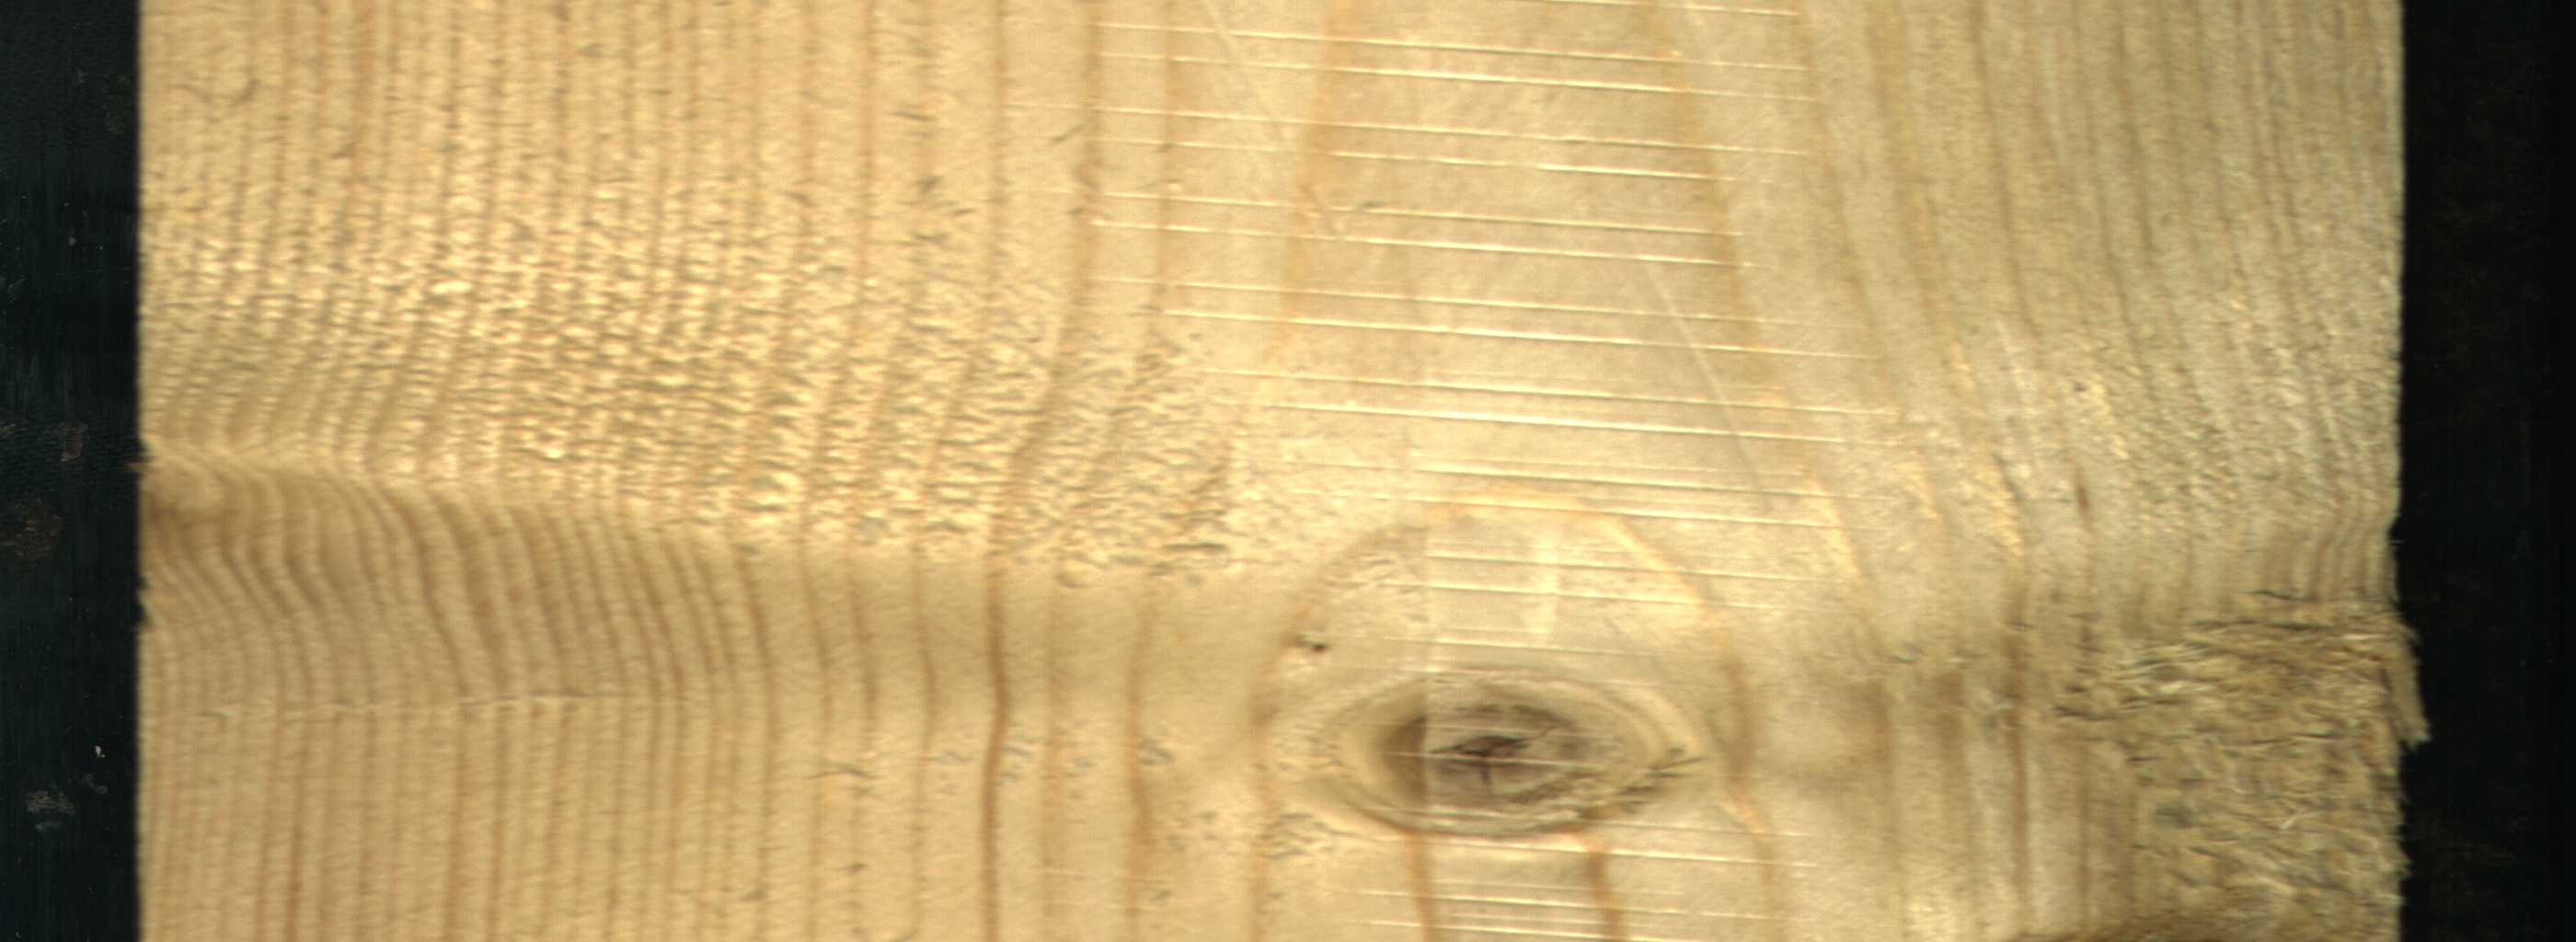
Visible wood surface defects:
knot_with_crack
Live_Knot